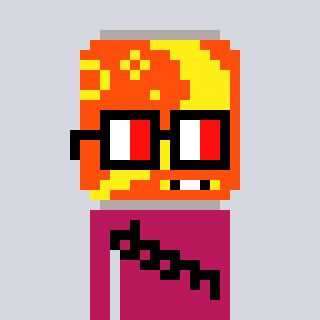
a pixel art character with square glasses with black frames and red eyes, a pop-shaped head and a darkpink-colored body on a cool background